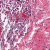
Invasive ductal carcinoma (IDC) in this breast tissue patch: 0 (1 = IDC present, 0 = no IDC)